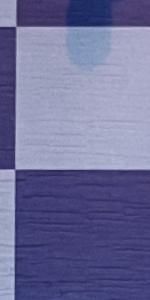
Label: Empty